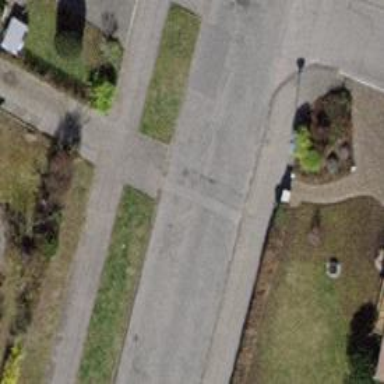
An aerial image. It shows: Asphalt footway.